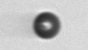
Label: bead